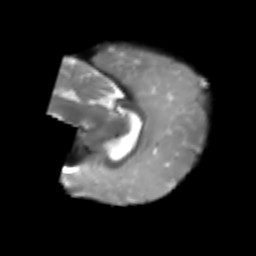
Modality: T2w
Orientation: sagittal
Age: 7
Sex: female
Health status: healthy